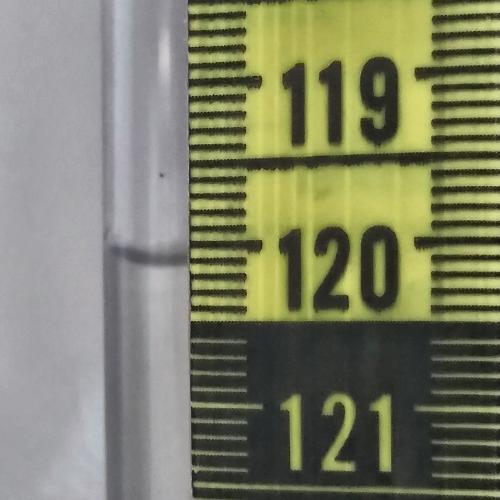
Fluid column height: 120.1 cm